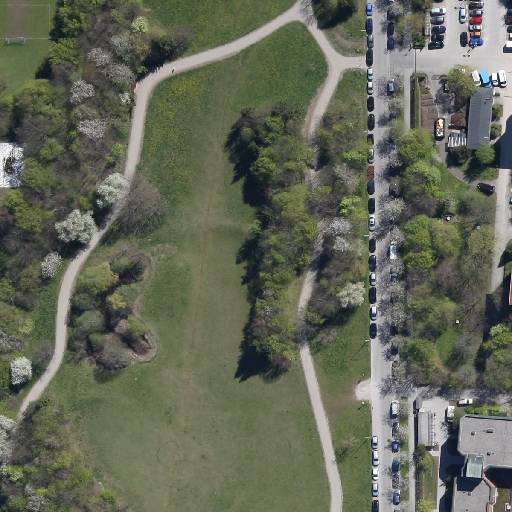
Referring expression: van in the parking area